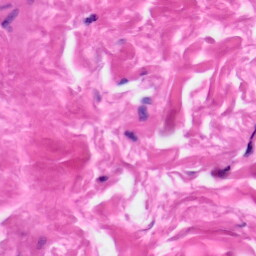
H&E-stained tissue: Skin